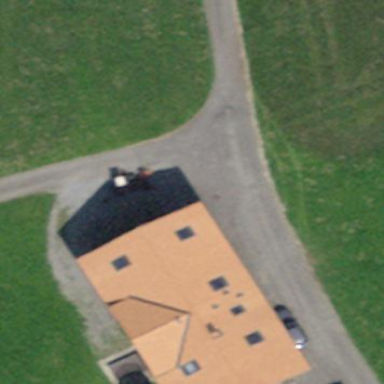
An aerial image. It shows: Farm building.